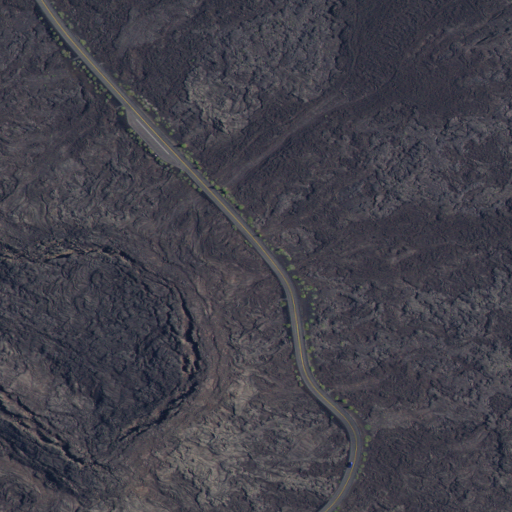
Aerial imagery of lava area in Idaho named Lava Cascades containing barren land, shrub, open water, and medium intensity development